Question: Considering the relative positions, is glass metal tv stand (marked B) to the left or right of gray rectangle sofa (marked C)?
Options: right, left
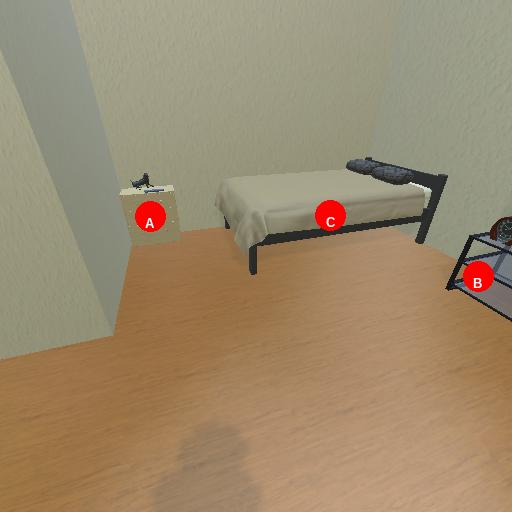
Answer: right